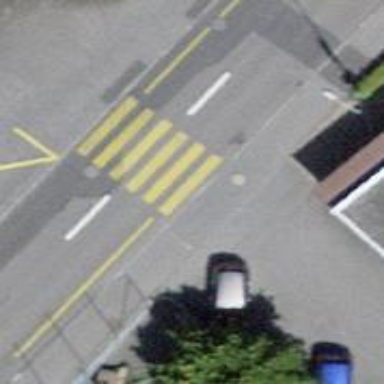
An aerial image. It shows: Zebra crossing on the road.